Question: Look at image below:

I'm trying to find the maximum flow from S to T using ford fulkerson algorithm, But I'm getting two answers. one is 12 the other one 14.
The Answer Which returns 12:
'''
s->a->d->t = 2
s->b->e->t = 3
s->b->g->t = 2
s->c->b->d->t =2
s->c->g->t = 3
'''
Again another one which returns 12:
'''
s->a->d->t =2
s->b->e->t =3
s->b->d->t =2
s->b->g->t =2
s->c->g->t =3
'''
And The Answer which returns 14:
'''
s->a->e->t =2
s->b->d->t =4
s->b->e->t =3
s->b->g->t =2
s->c->g->t =3
'''
Why is it like this? Is it normal or Am I doing Something wrong?
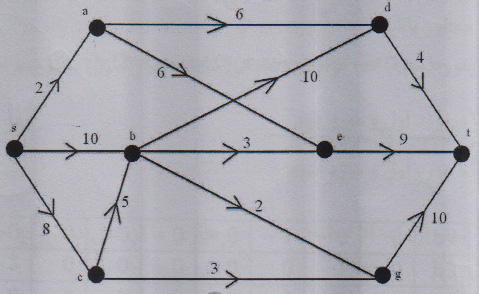
Answer: The issue is that when you are searching for an augmenting flow you are allowed to:
1. Go forward along edges where flow is less than capacity
2. Go backwards along edges where flow is greater than 0
So in your first example you can add more flow by tracing the path:
'''
s->b->d->a->e->t (add 2 flow)
'''
Note that the portion d->a is going backwards along an edge that already has flow through it.
From <URL>:
> Notice that it can happen that a flow from v to u is allowed in the residual network, though disallowed in the original network: if f(u,v)>0 and c(v,u)=0 then c_f(v,u)=c(v,u)-f(v,u)=f(u,v)>0.
Once you have increased the flow along all possible augmenting paths the value of the maximum flow will always be the same value. (Although note that there may be many different ways of achieving this value.)